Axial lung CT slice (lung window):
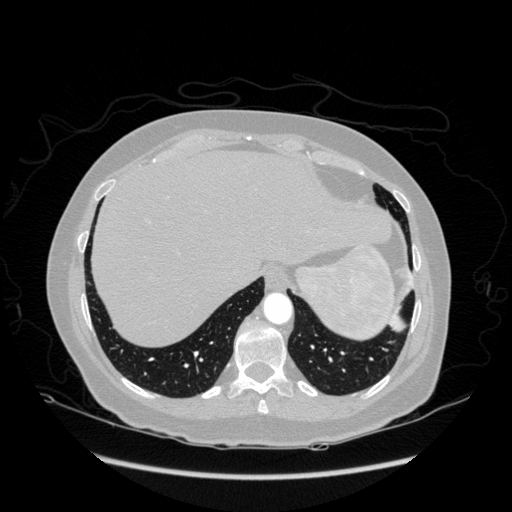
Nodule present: no